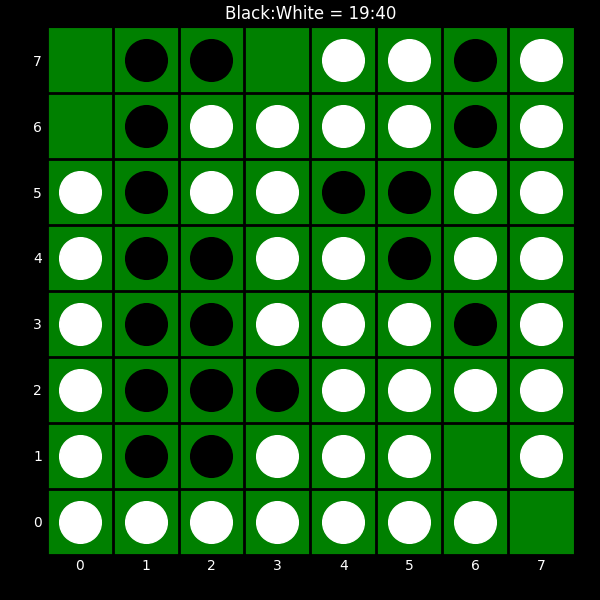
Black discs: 19
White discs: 40